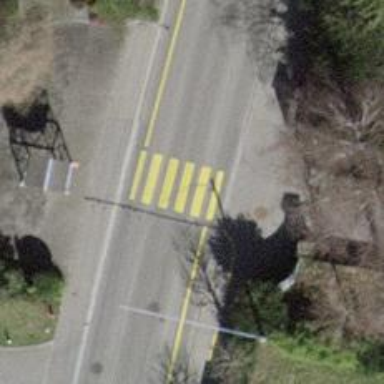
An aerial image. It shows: Zebra crossing on the road.